Field crop: maize
Growth stage: 2
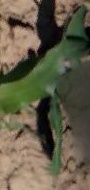
Species: maize